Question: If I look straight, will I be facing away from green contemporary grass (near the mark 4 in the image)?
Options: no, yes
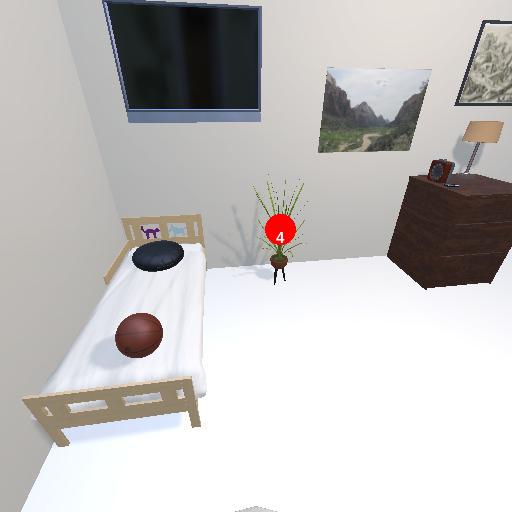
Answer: no